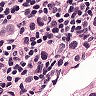
Metastatic tissue present: yes